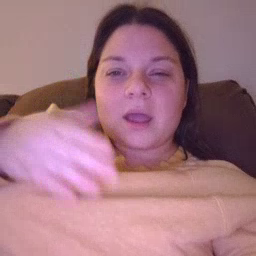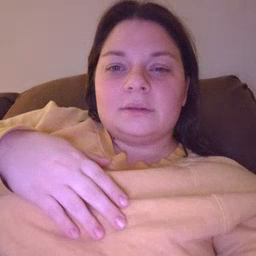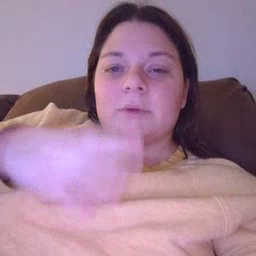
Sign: beside